Aerial crown-view tile of a tropical tree (Barro Colorado Island, Panama), acquired 20250915:
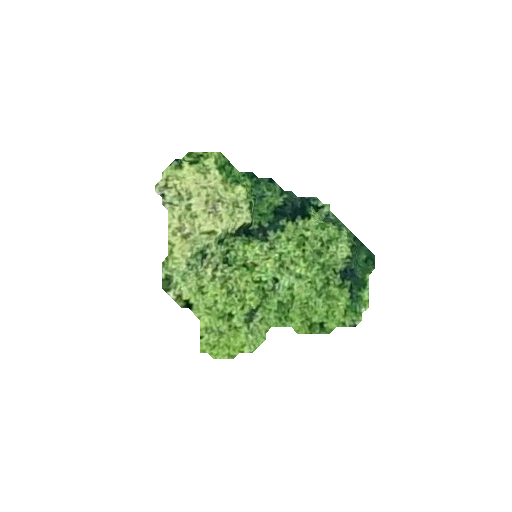
Species: Inga marginata
GBIF accepted scientific name: Inga marginata
Crown area: 42.94 m²